Question: I've been learning some basic tkinter and I've come across simple code to centre the window in the middle of your monitor, except when I run it, it's off horizontally. It's pedantic but it bothers me a lot.
The code I used
'''
# Imports
from tkinter import *
# tkinter Application
root = Tk()
#Root Geometry
root_Width = 600
root_Length = 600
# Coordinates of top left pixel of application for centred
x_left = int(root.winfo_screenwidth()/2-root_Width/2)
y_top = int(root.winfo_screenheight()/2-root_Length/2)
root_Pos = "+" + str(x_left) + "+" + str(y_top)
# Window size and position
root.geometry(str(root_Width) + "x" + str(root_Length) + root_Pos)
root.mainloop()
'''
Even if I go basic, and just try to open a window the size of my monitor (1920x1080) at 0,0, it's misaligned horizontally by 8px.
'''
from tkinter import *
root = Tk()
root.geometry("1920x1080+0+0")
root.mainloop()
'''
I took a screenshot of the result:

I have a dual monitor set up so I've added a red line where the right monitor starts. I don't know what the issue is or how to fix it. If I change it to,
'''
root.geometry("1920x1080+-8+0")
'''
It opens where it should, but I want to fix this in general preferably. I want 0,0 to be the top left pixel of the monitor. I acknowledge the issue may not be with python, but any advice would be helpful.
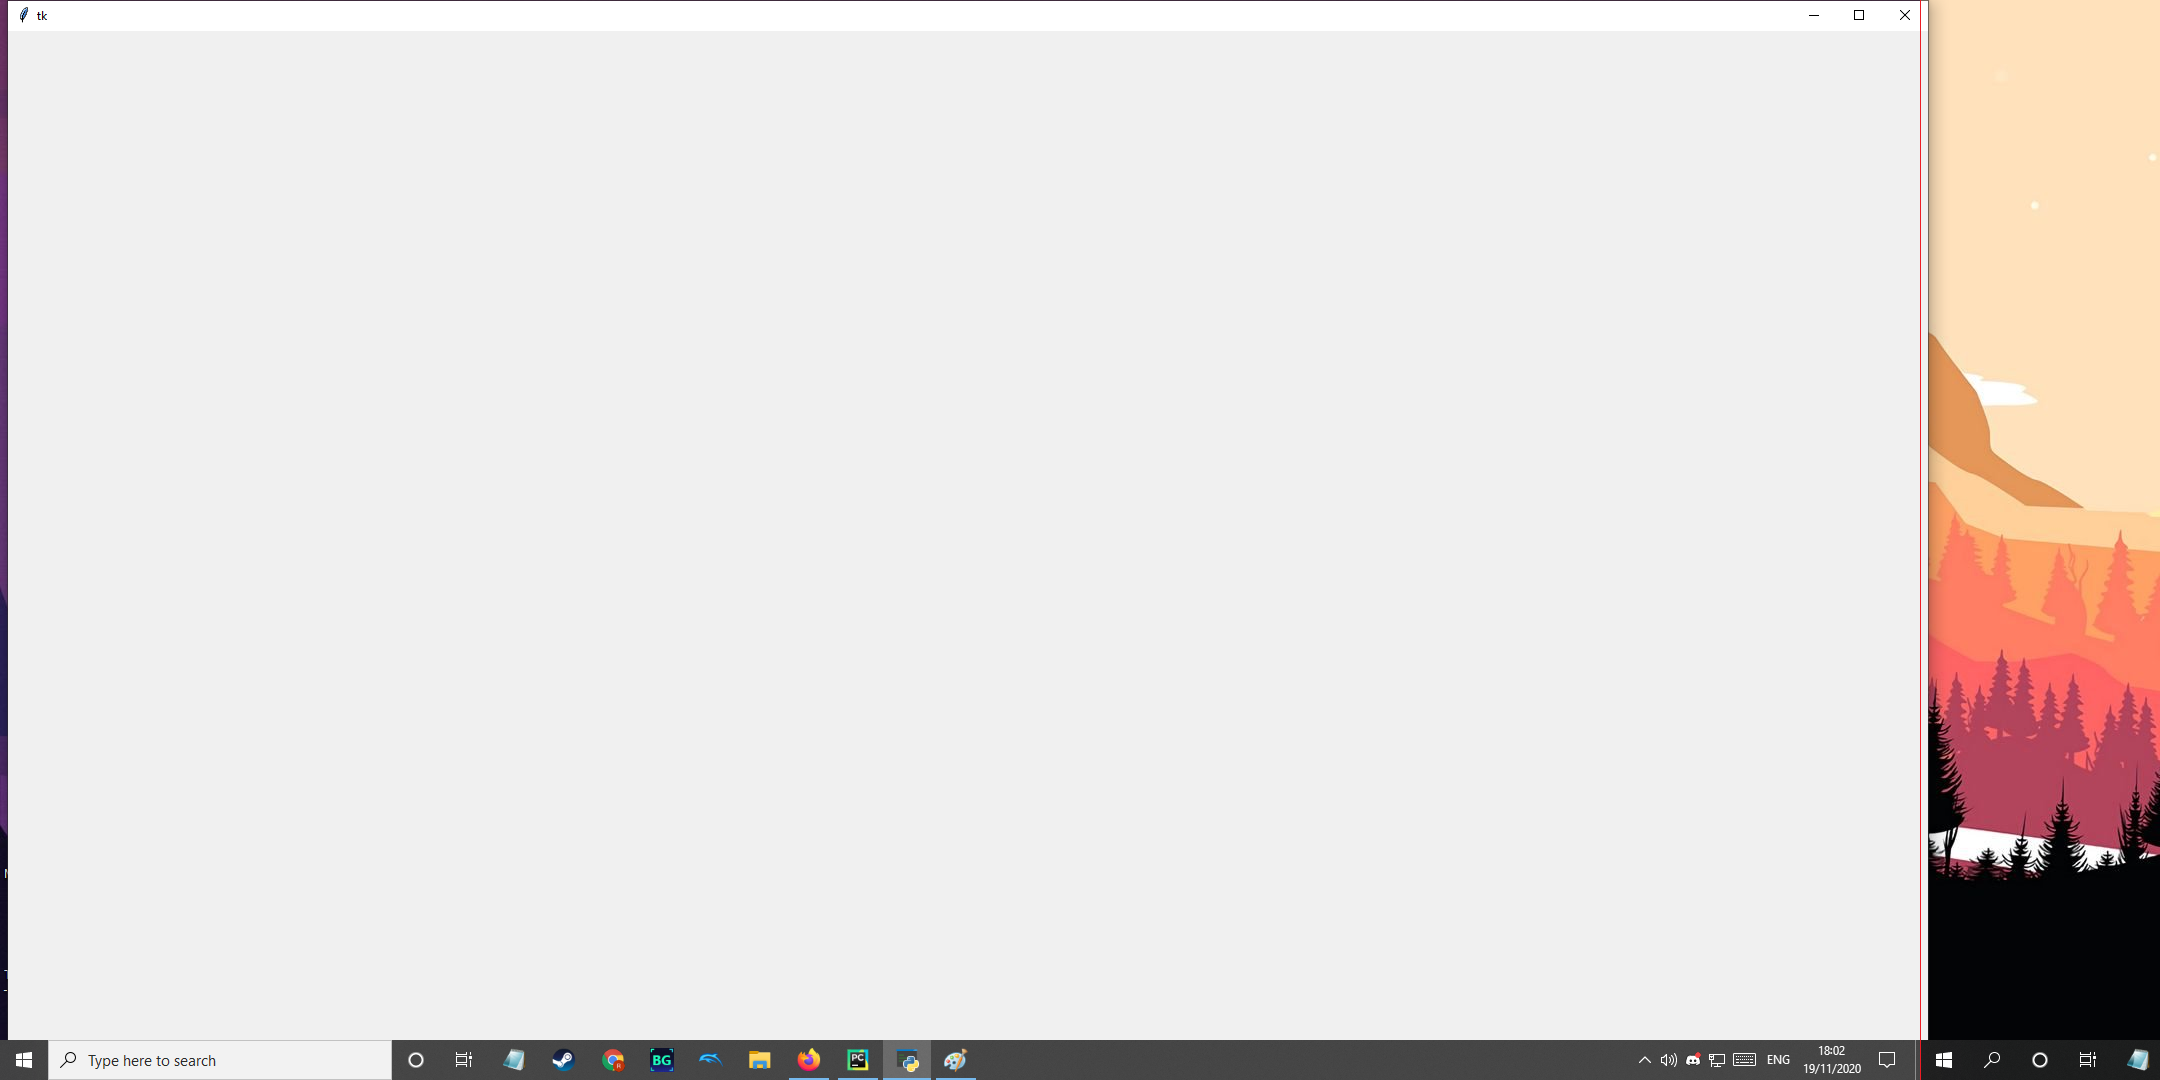
Answer: Ok, there are two thing that you are missing. The first, in your first example, is that you need to assure tkinter is getting the right values, and to do this you have to use 'update_idletasks()' method before any 'winfo'.
The second thing, which explains why you have to use '-8' to center the full screen window, is that tkinter widows have outer-frames. You can determine the size of this frame by checking for the top left coordinate of the window ('winfo_rootx()') and of the outer-frame ('winfo_x()'). Now the frame width is the difference between both: 'frame_width = root.winfo_rootx() - root.winfo_x()' while the real window width is 'real_width = root.winfo_width() + (2*frame_width)', since you have to consider the frame in both sides.
In summary, to center the window horizontally you do:
'''
width = root.winfo_width()
frame_width = root.winfo_rootx() - root.winfo_x()
real_width = root.winfo_width() + (2*frame_width)
x = root.winfo_screenwidth() // 2 - real_width // 2
'''
(here you can print the frame width and you will see it is '8')
and then use 'geometry' method to place the window at position 'x'.
Off course you can do the same for the vertical alignment